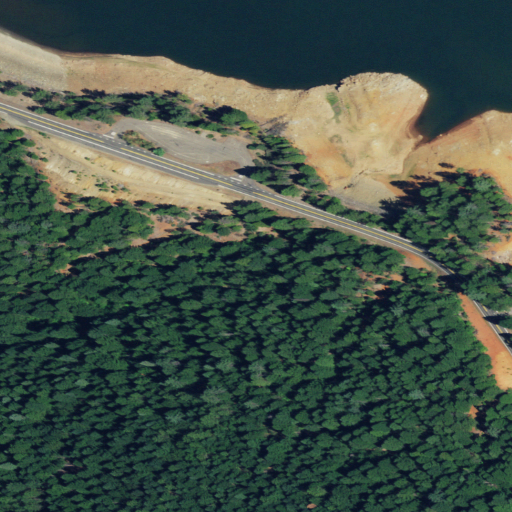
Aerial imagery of valley in California named Irish Gulch containing evergreen forest, herbaceous wetlands, open development, shrub, grassland, low intensity development, medium intensity development, barren land, and high intensity development